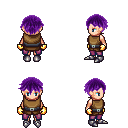
a pixel art fantasy rpg character, female body template, human, light skin, leather chest armor, magenta pants, purple short bangs hairstyle, gold gloves, metal boots, four views (front, back, left, right), 2x2 character sprite sheet, small pixel art, hard edges, no anti-aliasing